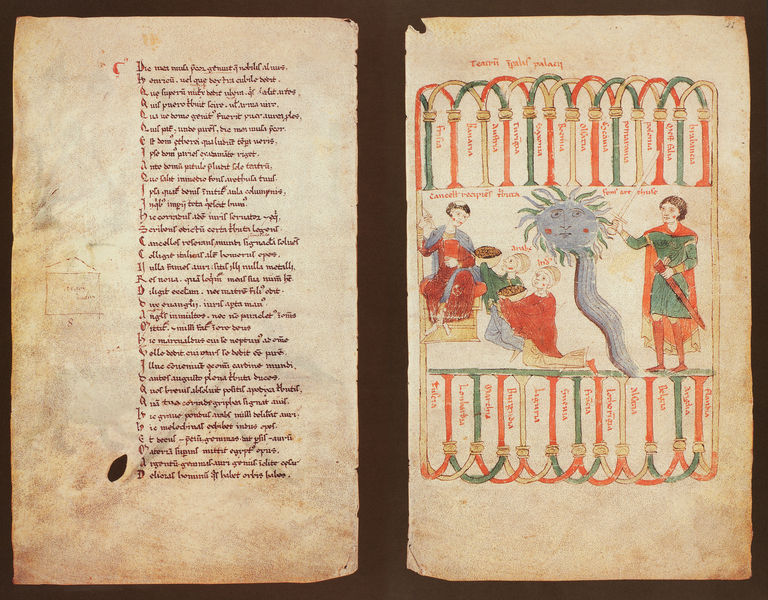
Titel: Liber ad honorem Augusti sive de rebus Siculis/ Buch zu Ehren des Kaisers Augustus oder über die Angelegenheiten Siziliens
Künstler: Pietro da Eboli
Institution: Bern, Burgbibliothek
Schlagwörter: blau, feuer, gott, mann, umhang, wasser, frauen, gelb, grün, menschen, sitzen, frau, männer, stuhl, säule, säulen, zeichnung, rot, geschichte, schale, schüssel, stehen, erde, sonne, blatt, schalen, schrift, sitz, bogen, farbe, thron, glatze, hoch, bögen, arkade, buch, illustration, schwert, text, knien, schlange, gebet, ritter, arkaden, kapitell, fleck, pergament, lieder, sage, mittelalter, heiliger, buchseiten, turban, ungeheuer, drachen, drachentöter, geist, monster, buchmalerei, schwertscheide, beschützer, illumination, stunden, dedikation, schrift-bild